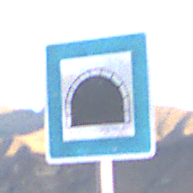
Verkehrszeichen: Tunnel
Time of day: SunriseSunset
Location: Outdoor (Nature)
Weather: PartlyCloudy
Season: NotSpecified
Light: Natural